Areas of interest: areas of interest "Exhibition and Convention Center"
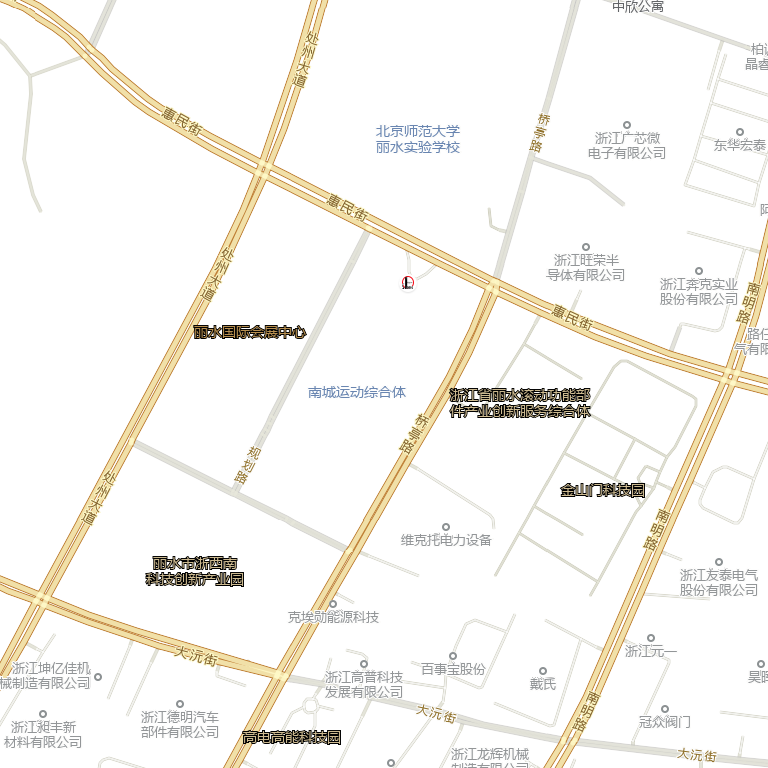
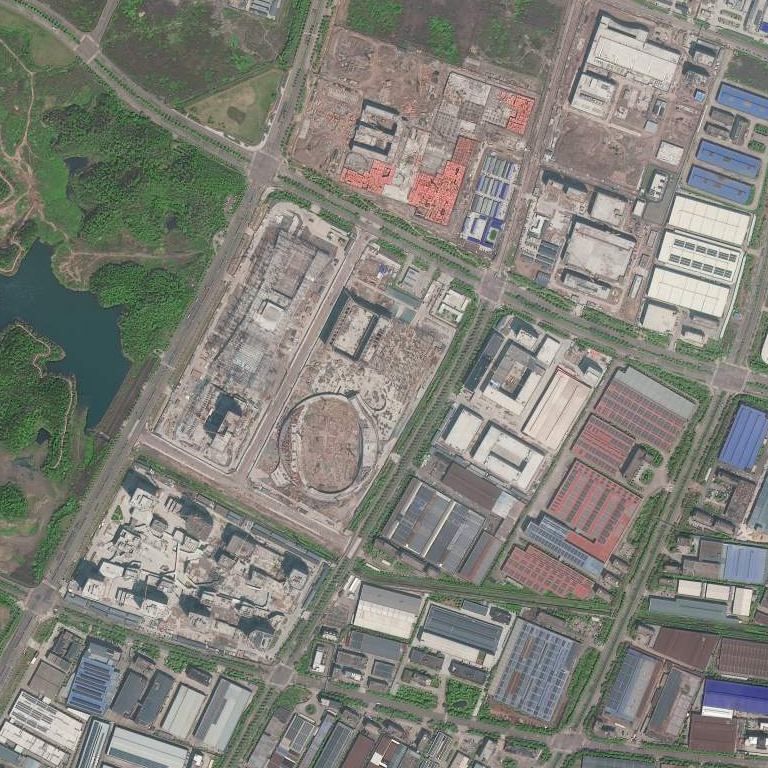